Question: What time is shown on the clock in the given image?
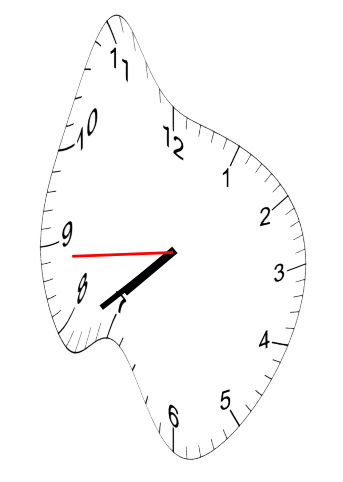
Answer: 07:38:44